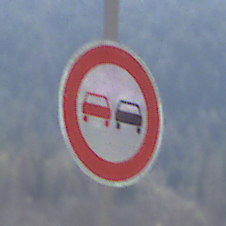
Verkehrszeichen: Ueberholverbot
Umgebung: Outdoor, Nature
Tageszeit: MorningAfternoon
Wetter: PartlyCloudy
Licht: Natural
Jahreszeit: NotSpecified
Kontrast: HighContrast